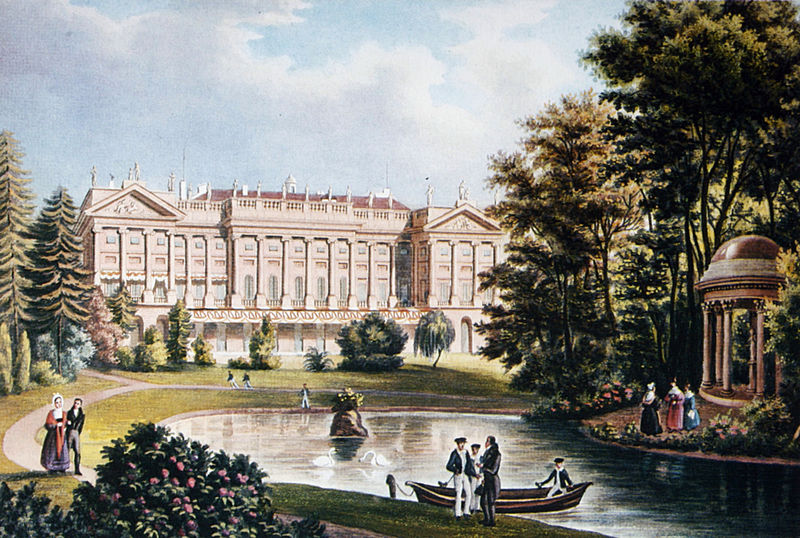
Titel: Die Villa Reale in Mailand, Gartenfassade
Standort: Mailand
Institution: Civica Raccolta di Stampe Bertarelli
Schlagwörter: baum, blau, blätter, himmel, laub, wasser, weiß, wolken, bäume, frauen, grün, ocker, see, teich, fenster, männer, schwarz, säulen, anlage, dach, gras, park, rasen, schloss, weg, wiese, beige, weide, brüstung, gewässer, kanal, pfad, sonne, wege, klassizismus, pflanzen, england, rosa, boot, kahn, garten, schwan, fassade, passanten, giebel, lila, naiv, spazieren, tannen, soldaten, anlegen, balustrade, uniform, risalit, residenz, fichten, etagen, tempel, monopteros, pavillon, spaziergänger, pavillion, stockwerke, schwäne, mittelrisalit, fassde, nachen, tempelchen, rhododendron